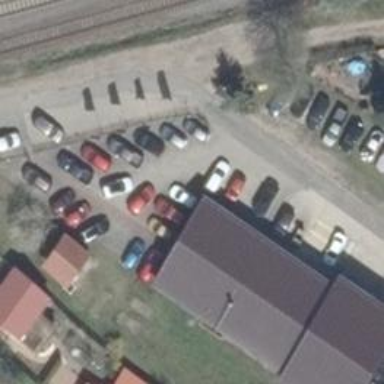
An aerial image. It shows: Car shop.